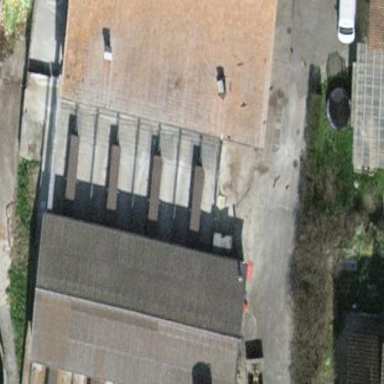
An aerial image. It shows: Cowshed building.